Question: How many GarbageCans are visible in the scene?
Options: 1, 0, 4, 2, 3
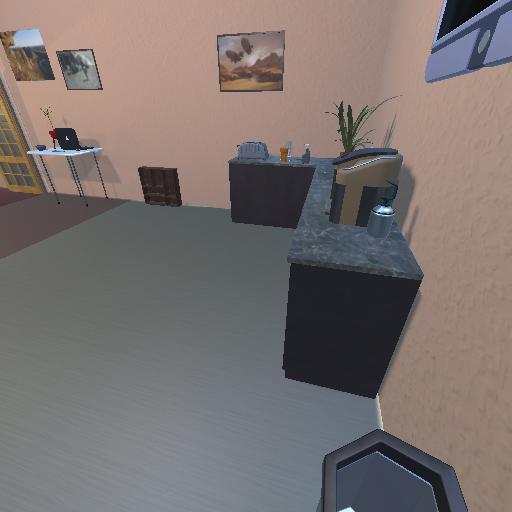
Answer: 1